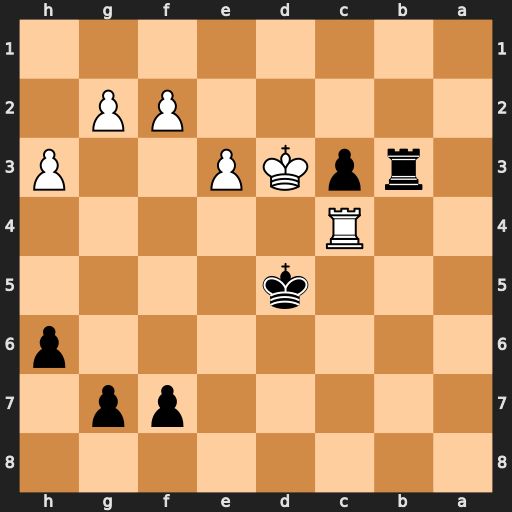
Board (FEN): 8/5pp1/7p/3k4/2R5/1rpKP2P/5PP1/8
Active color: b
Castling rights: -
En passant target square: -
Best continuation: c2+ Kxc2 Kxc4